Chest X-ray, PA view. Patient: 46 years old, sex M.
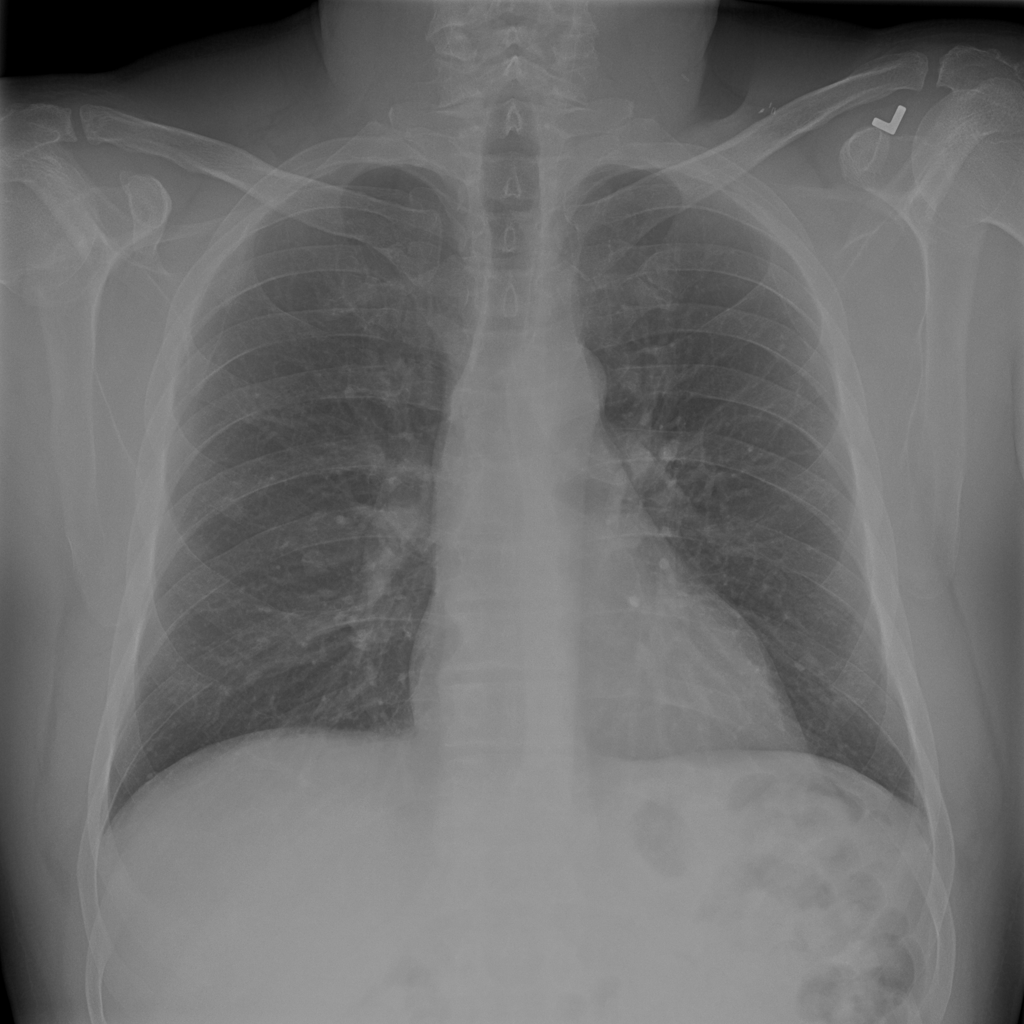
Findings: No Finding